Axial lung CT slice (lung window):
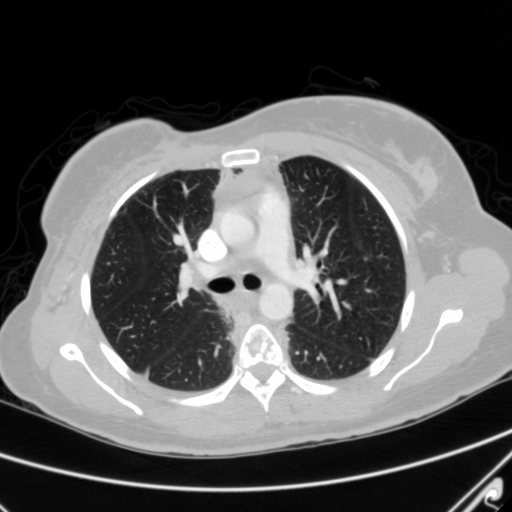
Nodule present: no